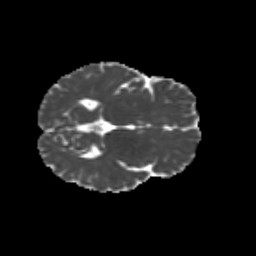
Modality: MD
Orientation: axial
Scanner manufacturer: siemens
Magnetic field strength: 3 T
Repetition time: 9.2 s
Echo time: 0.084 s